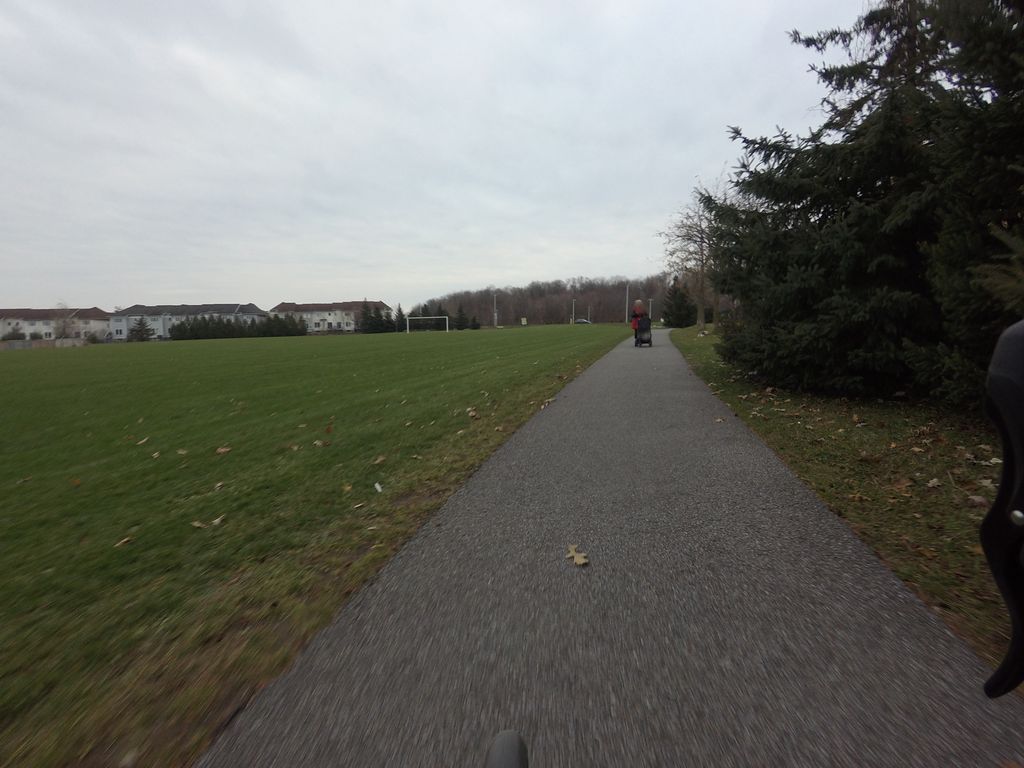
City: ottawa-gatineau